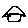
Label: house